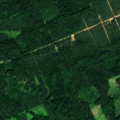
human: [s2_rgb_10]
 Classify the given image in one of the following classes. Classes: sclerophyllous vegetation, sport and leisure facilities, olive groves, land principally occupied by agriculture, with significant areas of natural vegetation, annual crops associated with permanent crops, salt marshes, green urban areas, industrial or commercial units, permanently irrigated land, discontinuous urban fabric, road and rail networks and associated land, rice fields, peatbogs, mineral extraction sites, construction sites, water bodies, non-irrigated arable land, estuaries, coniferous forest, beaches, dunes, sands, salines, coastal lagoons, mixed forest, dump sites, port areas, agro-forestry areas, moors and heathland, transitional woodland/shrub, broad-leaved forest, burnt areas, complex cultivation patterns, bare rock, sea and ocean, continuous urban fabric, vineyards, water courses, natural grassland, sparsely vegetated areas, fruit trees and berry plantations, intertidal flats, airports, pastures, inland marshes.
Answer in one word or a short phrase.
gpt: broad-leaved forest, coniferous forest, mixed forest, transitional woodland/shrub